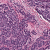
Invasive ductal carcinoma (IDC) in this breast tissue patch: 1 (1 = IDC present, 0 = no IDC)